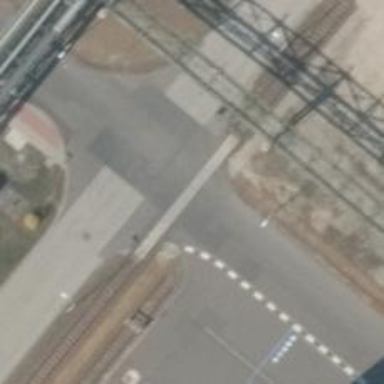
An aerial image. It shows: Level crossing along the railway.